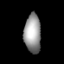
Tissue: lung
Cell type: Epithelial cells
Senescence score: 0.2337
Nuclear area (px): 633
Mean DAPI intensity: 152.956